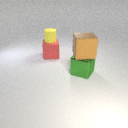
large brown rubber cube to the right of small yellow rubber cylinder